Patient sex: F
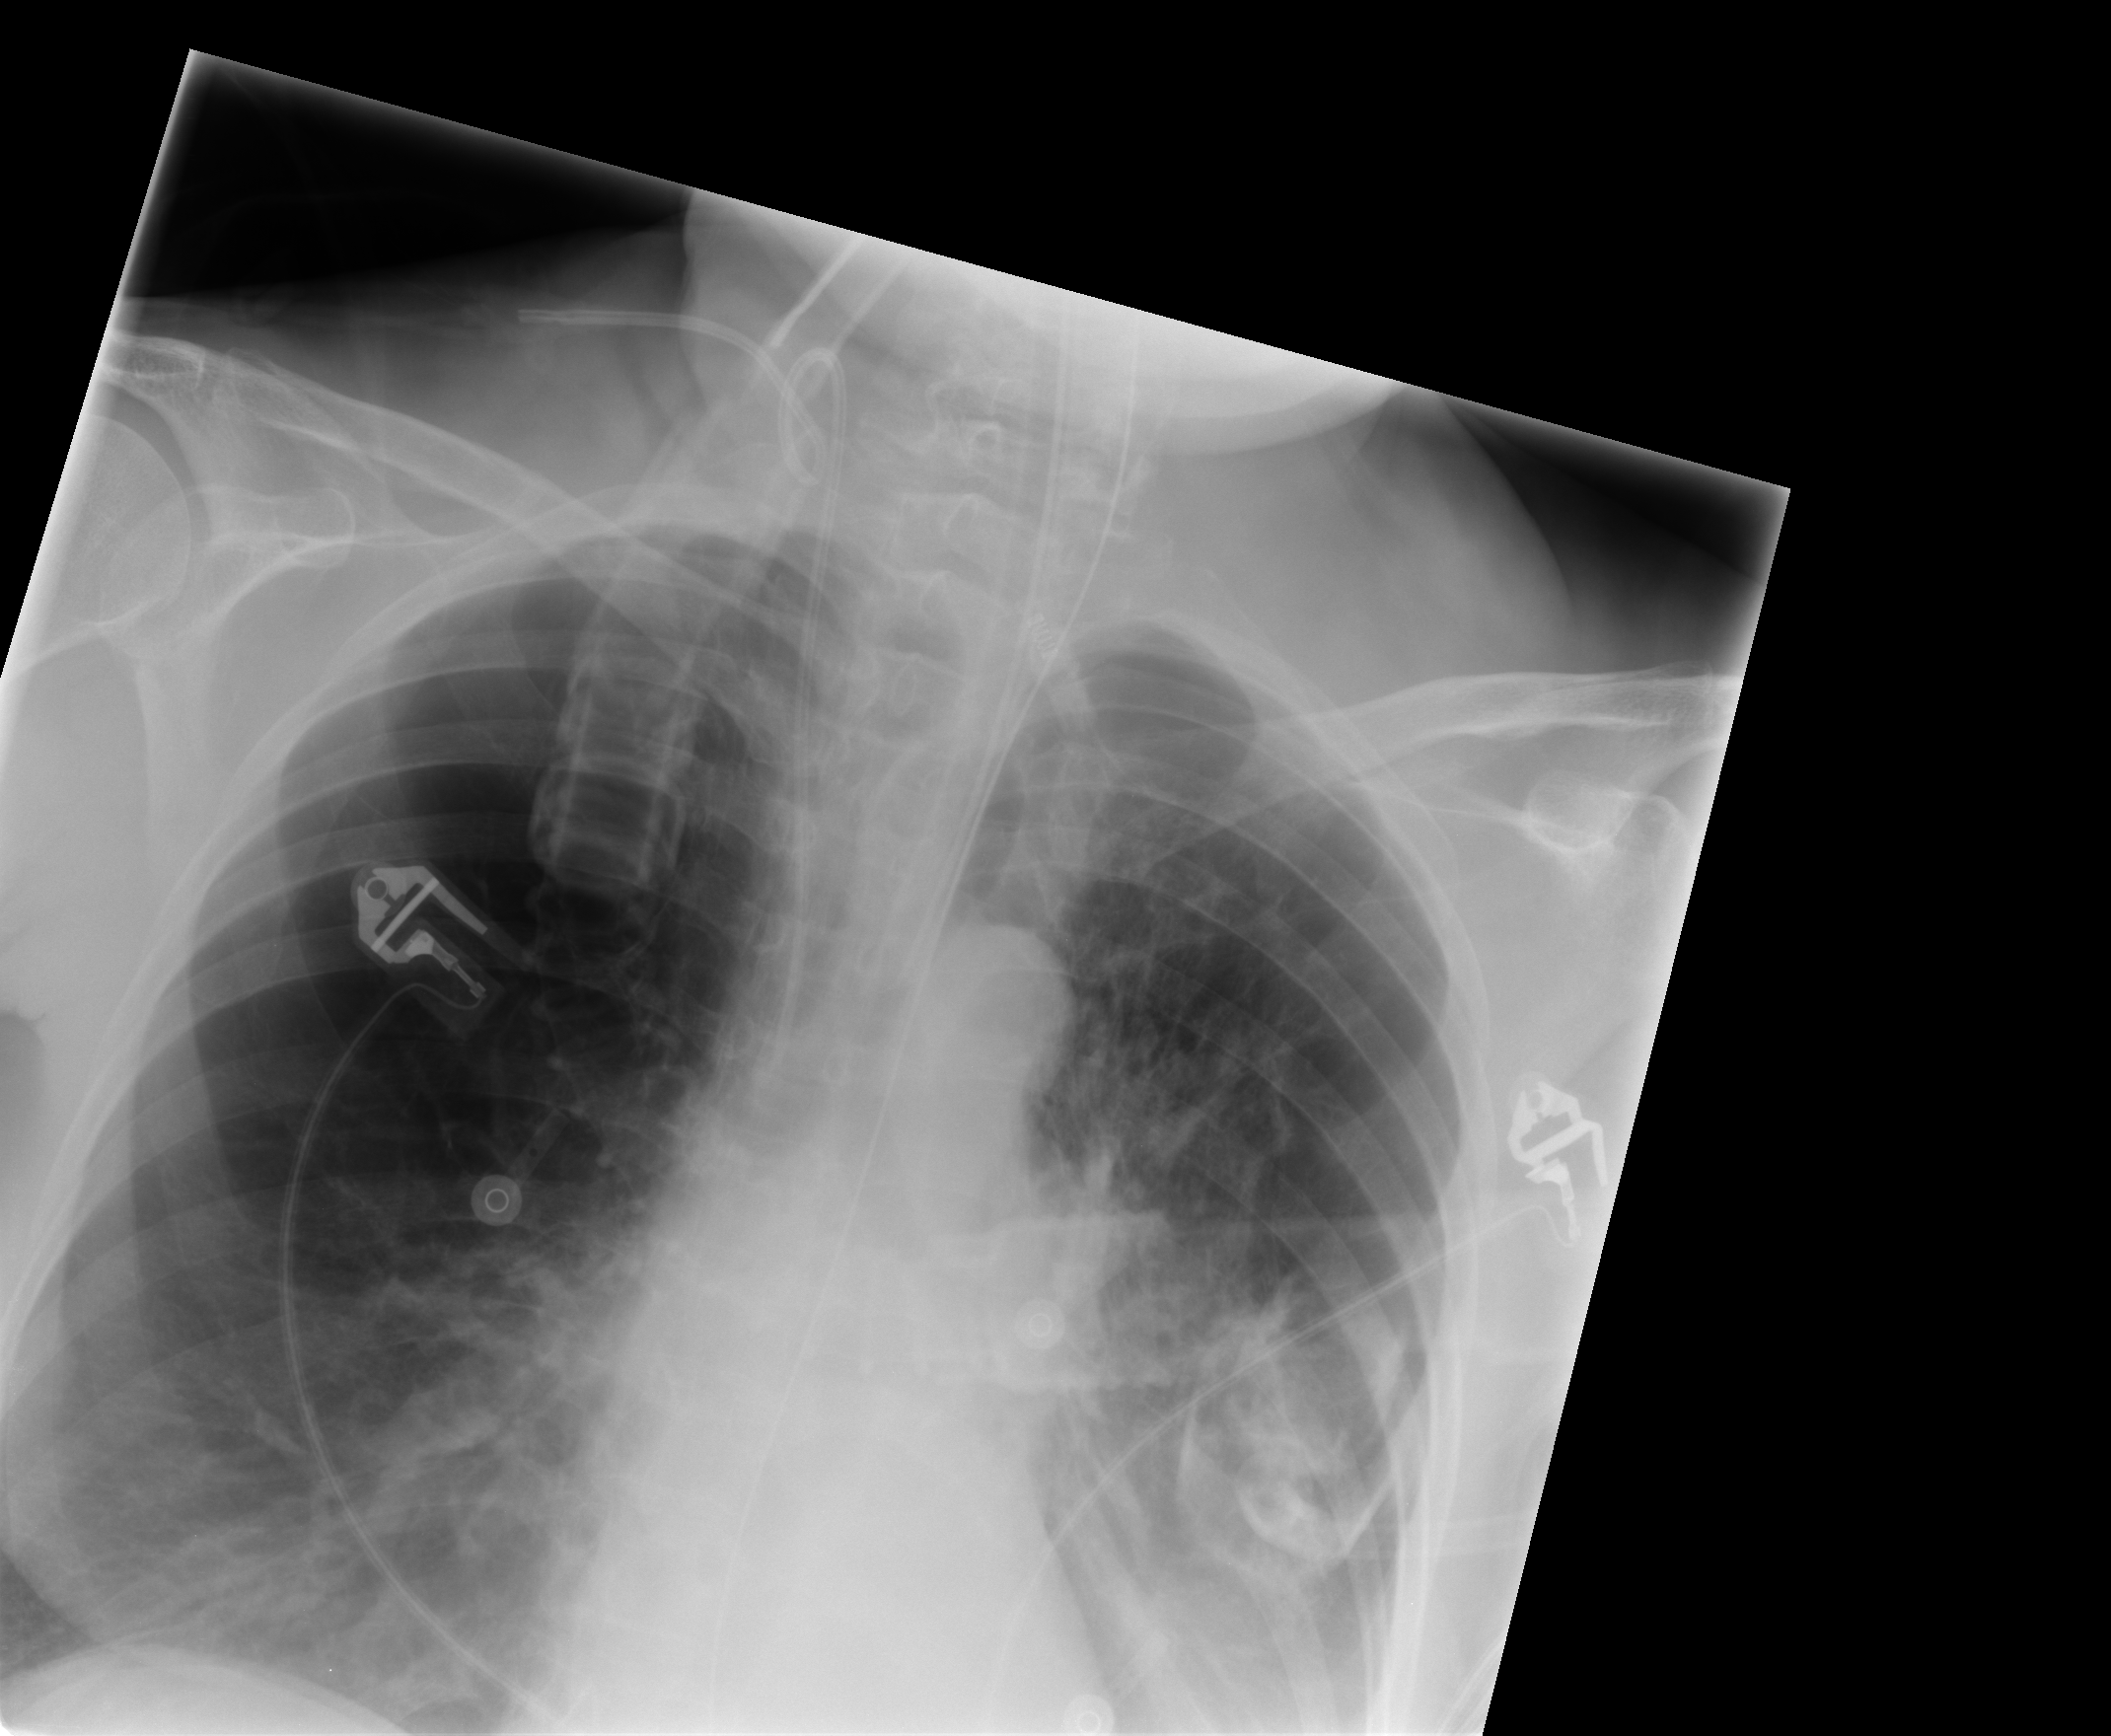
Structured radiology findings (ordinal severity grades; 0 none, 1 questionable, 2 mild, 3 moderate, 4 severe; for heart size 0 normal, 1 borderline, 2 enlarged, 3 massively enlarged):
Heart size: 0
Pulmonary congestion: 2
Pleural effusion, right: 0
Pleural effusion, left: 2
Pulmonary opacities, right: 1
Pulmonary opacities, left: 1
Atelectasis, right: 2
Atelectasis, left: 2